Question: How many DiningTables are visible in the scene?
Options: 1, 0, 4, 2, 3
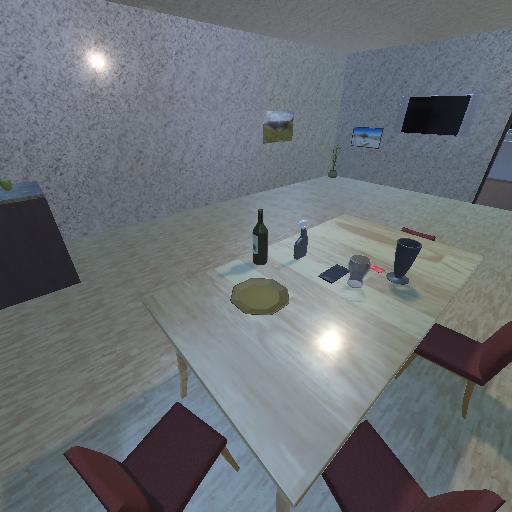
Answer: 1